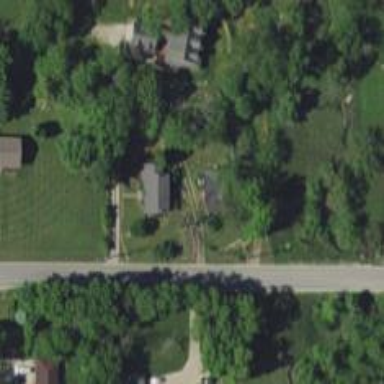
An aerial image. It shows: Driveway leading to service road.